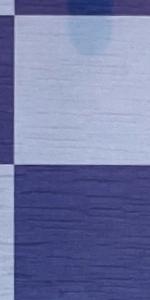
Label: Empty